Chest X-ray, PA view. Patient: 23 years old, sex M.
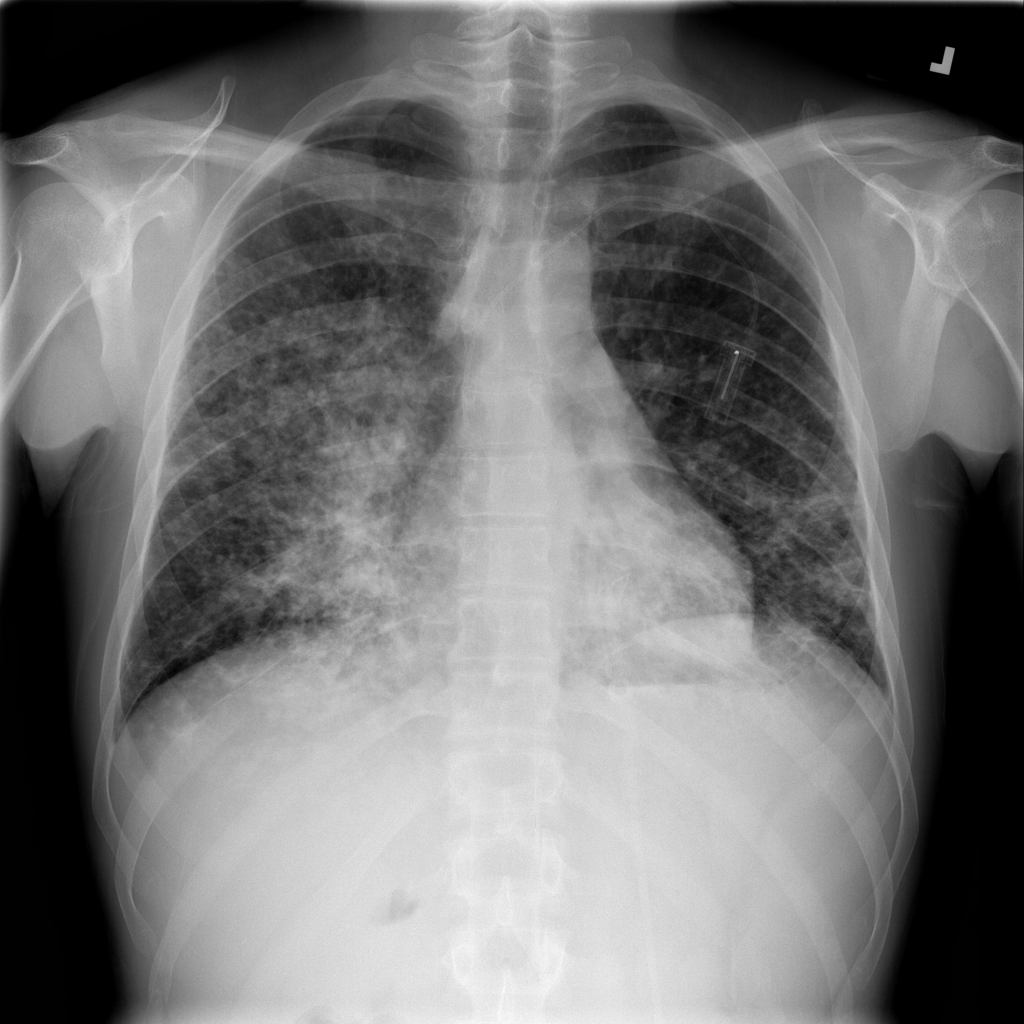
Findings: Nodule